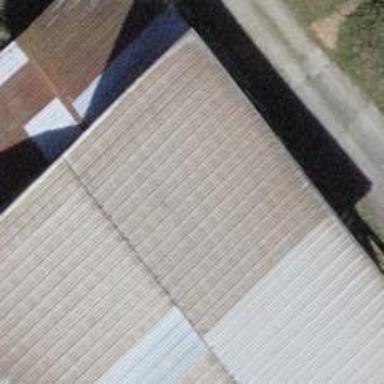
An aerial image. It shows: Building with tile roof.